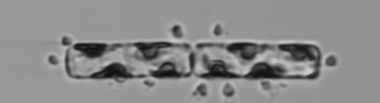
Label: Guinardia_delicatula